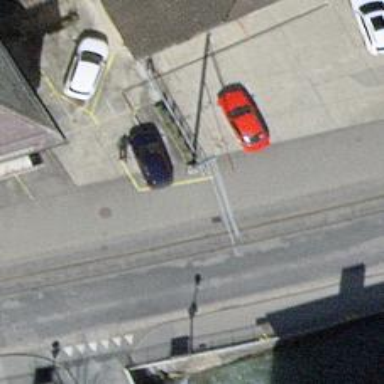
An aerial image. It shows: Asphalt sidewalk.